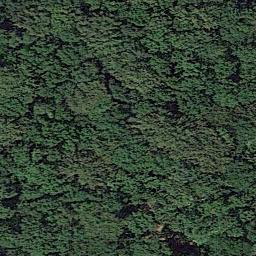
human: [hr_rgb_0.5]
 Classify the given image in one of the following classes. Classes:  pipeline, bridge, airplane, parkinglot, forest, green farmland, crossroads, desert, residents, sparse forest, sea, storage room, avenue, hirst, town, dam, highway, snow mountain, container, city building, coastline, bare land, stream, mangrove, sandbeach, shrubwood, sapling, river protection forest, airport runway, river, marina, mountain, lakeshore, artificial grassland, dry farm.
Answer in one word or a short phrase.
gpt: forest